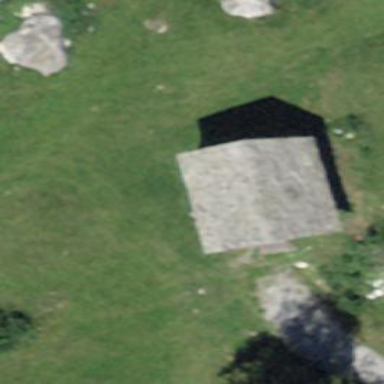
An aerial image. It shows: Shed building.